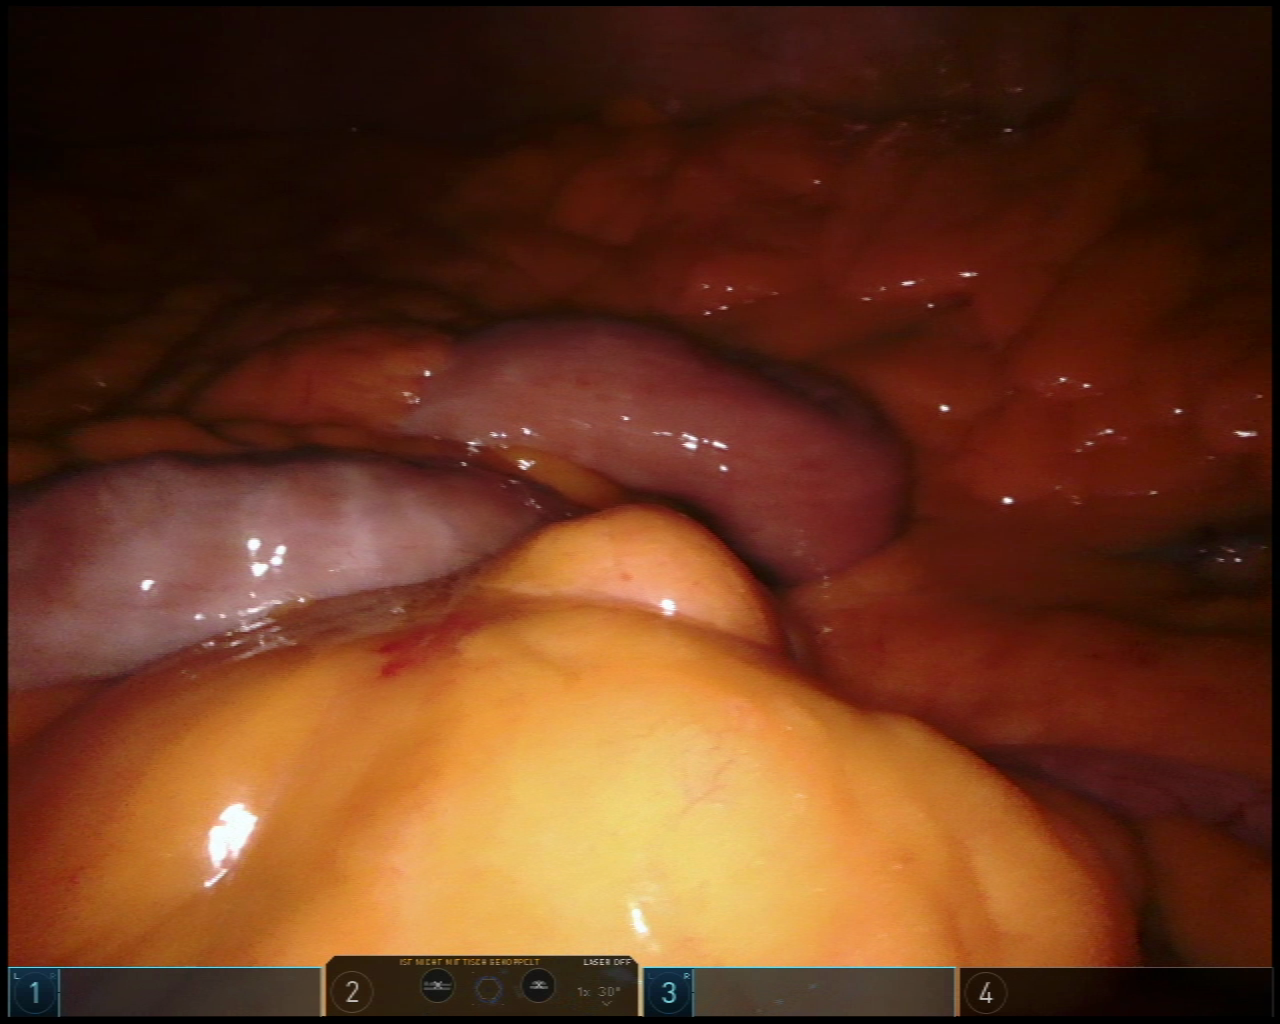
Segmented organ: small_intestine
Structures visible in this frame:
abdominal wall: no
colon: no
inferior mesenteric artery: no
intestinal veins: no
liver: no
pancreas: no
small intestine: yes
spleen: no
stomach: no
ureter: no
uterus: no
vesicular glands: no